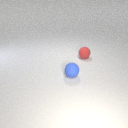
small blue rubber sphere to the left of small red rubber sphere